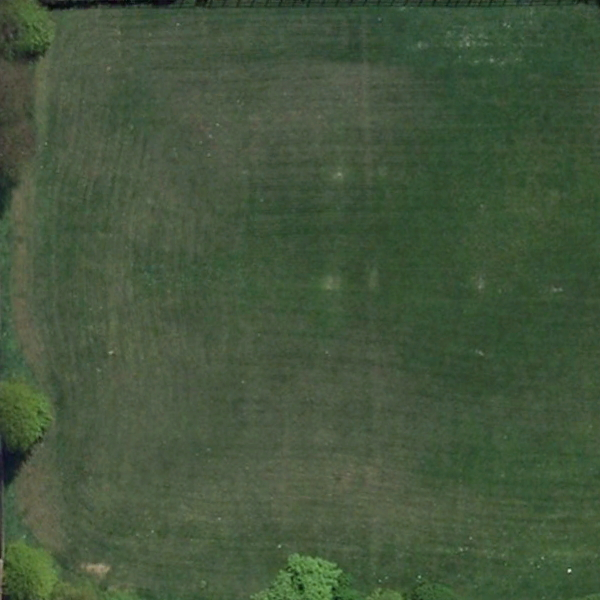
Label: Meadow